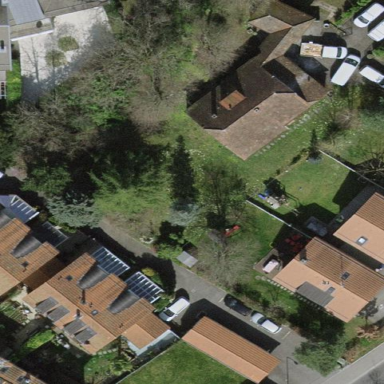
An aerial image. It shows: Garden surrounded by fence.